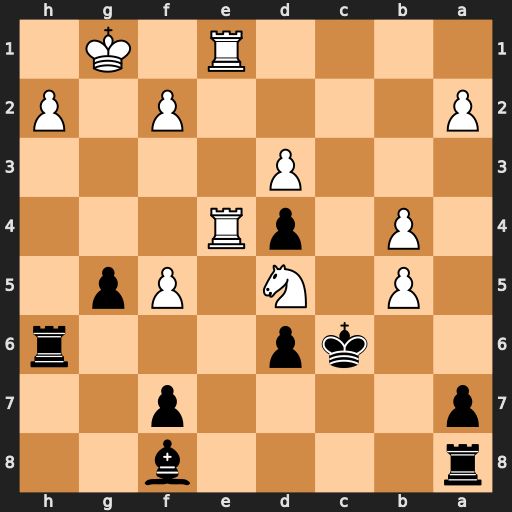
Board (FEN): r4b2/p4p2/2kp3r/1P1N1Pp1/1P1pR3/3P4/P4P1P/4R1K1
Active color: b
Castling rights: -
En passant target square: -
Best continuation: Kxd5 Re8 Rxe8 Rxe8 Bg7